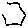
Label: hexagon